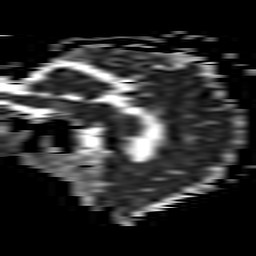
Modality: ADC
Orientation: sagittal
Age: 57
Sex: male
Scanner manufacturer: philips
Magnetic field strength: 3 T
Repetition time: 3.206 s
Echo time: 0.076 s